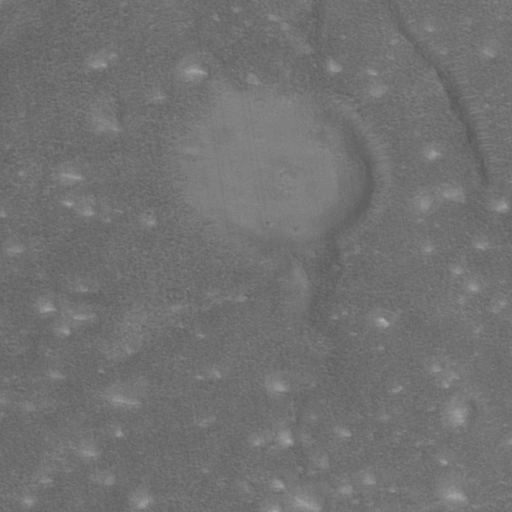
Objects detected: cone, cone